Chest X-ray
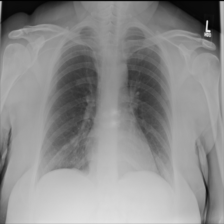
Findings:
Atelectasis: negative
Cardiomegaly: negative
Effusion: negative
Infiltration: negative
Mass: negative
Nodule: negative
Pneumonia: negative
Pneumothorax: negative
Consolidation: negative
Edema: negative
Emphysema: negative
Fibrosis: negative
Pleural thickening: negative
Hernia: negative